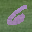
Label: 6